Question: I'm working on a website where I have a 'ul' menu with list items. I want the items to be centred on the screen. But it seems like my lists items have an annoying offset. See image:
My ('HAML') is built up like this:
'''
.menu
%ul
%li
#- content
'''
My ('SASS') css looks like this:
'''
.menu {
text-align: center;
margin-top: 2em;
margin-bottom: 2em;
ul {
height: 30px;
background-color: black;
li {
background-color: white;
padding-top: 2em;
.active_menu {
border-top: 1px $red solid;
a {
color: $link-hover-color;
margin-bottom: 10px;
}
}
}
}
a {
font-family: "ff-meta-web-pro",sans-serif;
font-weight: normal;
font-size: 22px;
&:hover {
border-top: 1px $red solid;
}
}
}
ul li {
list-style: none;
display: inline;
margin: 0 1em 0 1em;
text-align: center;
a {
font-family: "ff-meta-web-pro",sans-serif;
font-weight: normal;
font-size: 22px;
}
}
'''
Any ideas how I can get the menu/list items to center align?
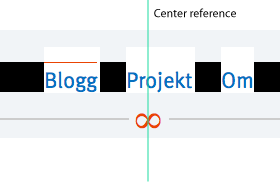
Answer: You need to reset the horizontal margin and padding on the containing ul and list items to 'margin:0px;' and 'padding:0px' then define the individual padding or margins you need underneath them.
Also using 'margin:0px auto;' in the right place should center the elements you specify.